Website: home-depot
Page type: customer-info-address
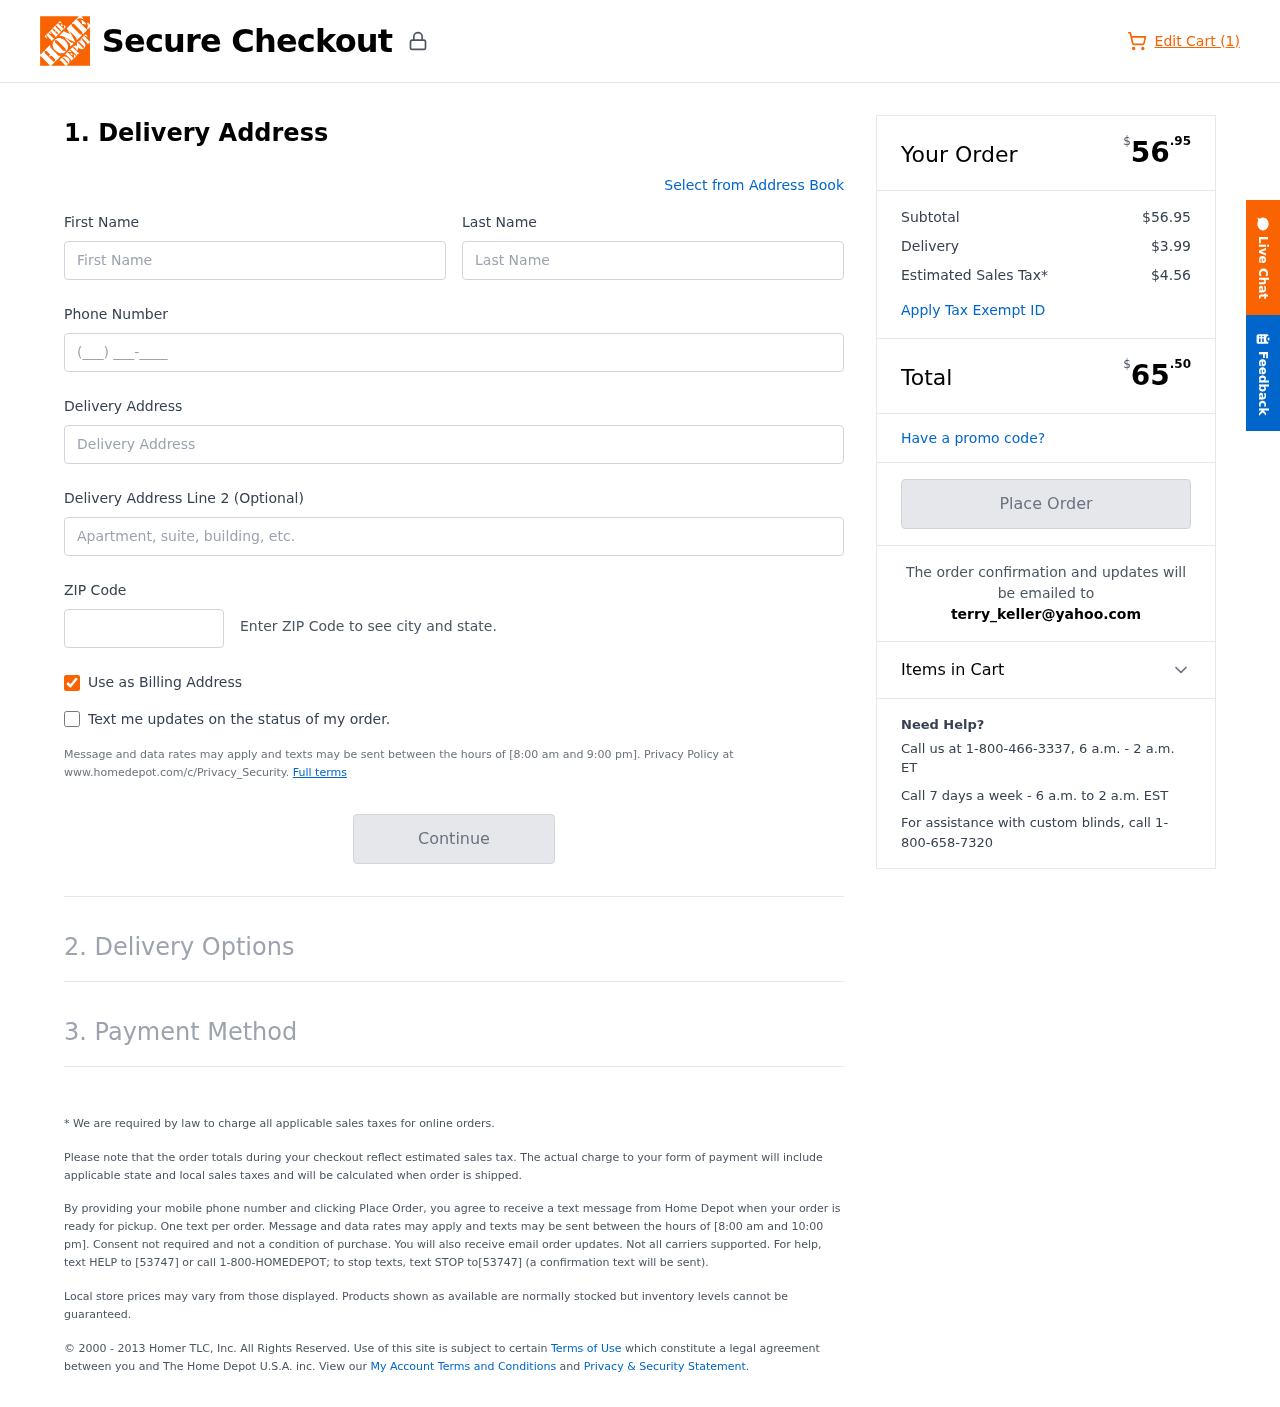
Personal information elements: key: PII_EMAIL
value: terry_keller@yahoo.com
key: PII_FIRSTNAME
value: Terry
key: PII_LASTNAME
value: Keller
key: PII_PHONE
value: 7055221914
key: PII_POSTCODE
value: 33387
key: PII_STREET
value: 039 James Corners Suite 218
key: PII_STREET2
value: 3084 Morris Summit Apt. 660
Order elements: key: ORDER_NUM_ITEMS
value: Edit Cart (1)
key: ORDER_SUBTOTAL_HEADER
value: $56.95
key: ORDER_SUBTOTAL
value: $56.95
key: ORDER_SHIPPING_COST
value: $3.99
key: ORDER_TAX
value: $4.56
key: ORDER_TOTAL2
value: $65.50